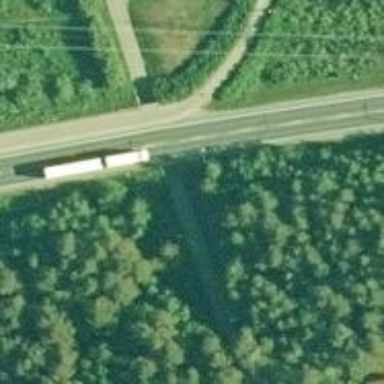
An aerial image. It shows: Secondary road with asphalt surface and embankment.